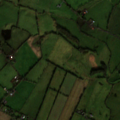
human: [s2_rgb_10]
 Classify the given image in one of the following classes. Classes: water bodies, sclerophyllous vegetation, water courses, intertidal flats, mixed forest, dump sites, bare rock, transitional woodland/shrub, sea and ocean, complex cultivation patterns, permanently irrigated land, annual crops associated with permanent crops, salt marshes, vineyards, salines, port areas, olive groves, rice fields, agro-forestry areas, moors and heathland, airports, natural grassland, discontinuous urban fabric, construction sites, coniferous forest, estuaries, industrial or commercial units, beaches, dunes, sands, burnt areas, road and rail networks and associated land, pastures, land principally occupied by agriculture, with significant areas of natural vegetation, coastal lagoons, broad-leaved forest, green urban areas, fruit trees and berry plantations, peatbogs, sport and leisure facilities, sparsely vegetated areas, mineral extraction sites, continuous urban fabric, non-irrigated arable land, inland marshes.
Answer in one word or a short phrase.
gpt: pastures